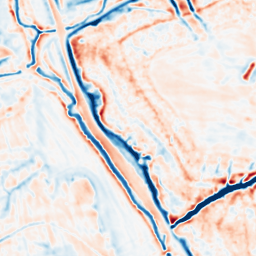
Category: multiscale
Decomposition family: dog_multiscale
Decomposition parameters: sigma_ratio: 1.6
n_scales: 3
base_sigma: 1
Upsampling method: quartic
Upsampling parameters: scale: 8
Upsampling scale: 8